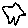
Label: star